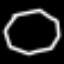
Label: octagon